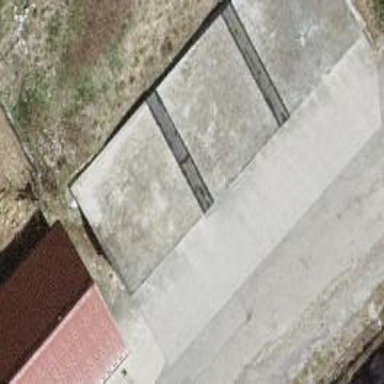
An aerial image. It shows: Group of garages.